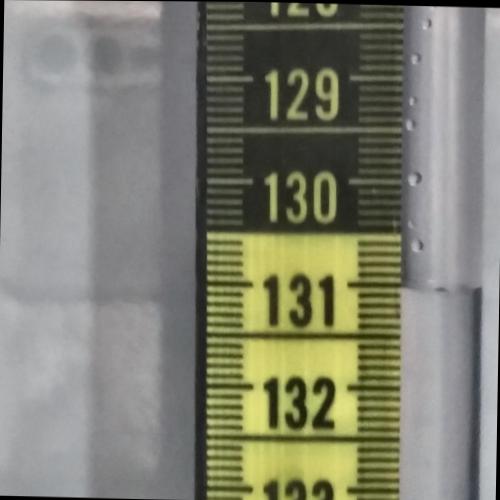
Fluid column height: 131.0 cm